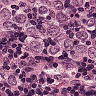
Metastatic tissue present: yes